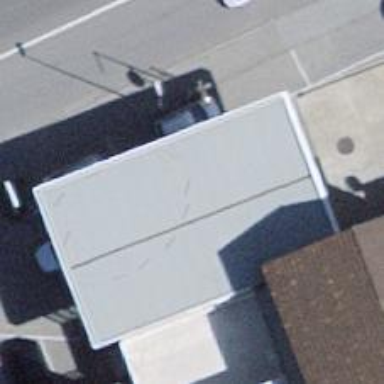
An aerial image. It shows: Fuel station.